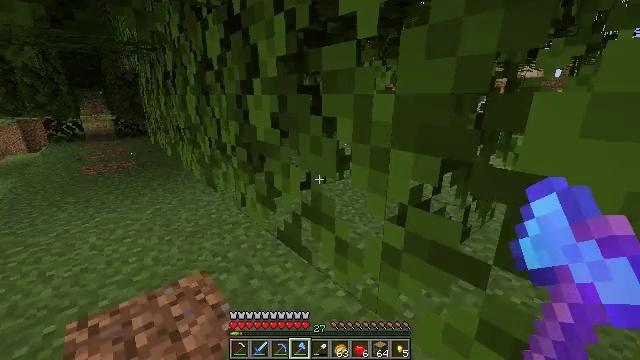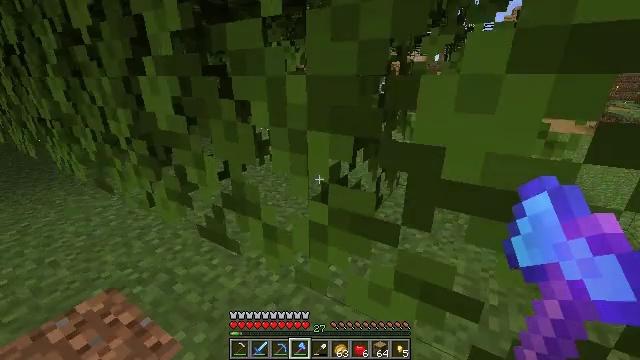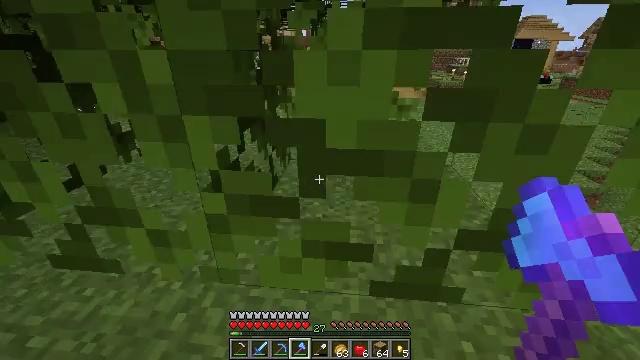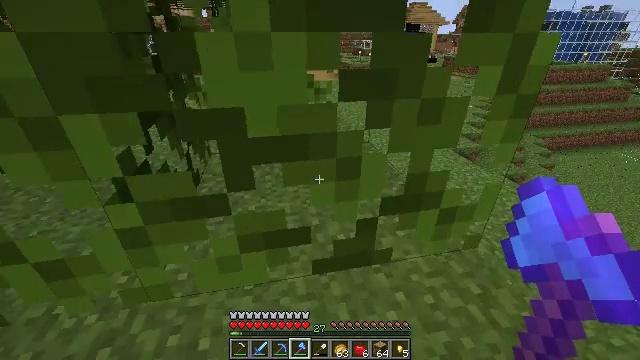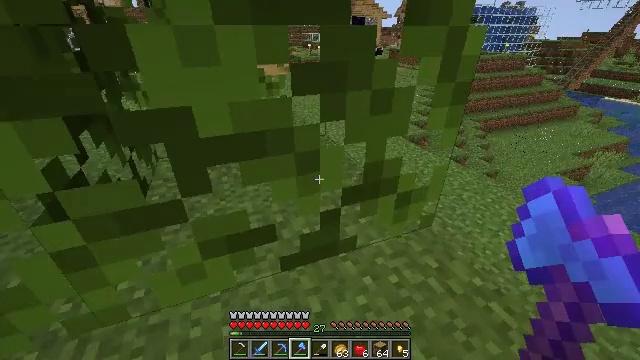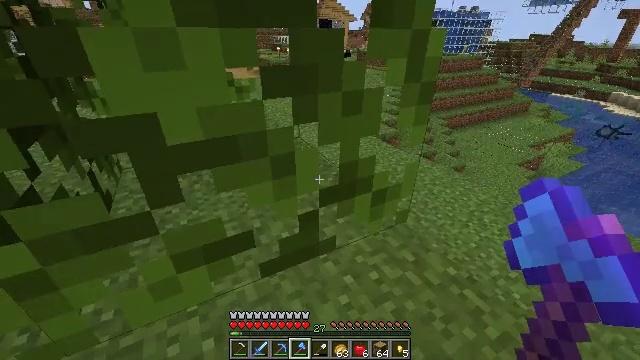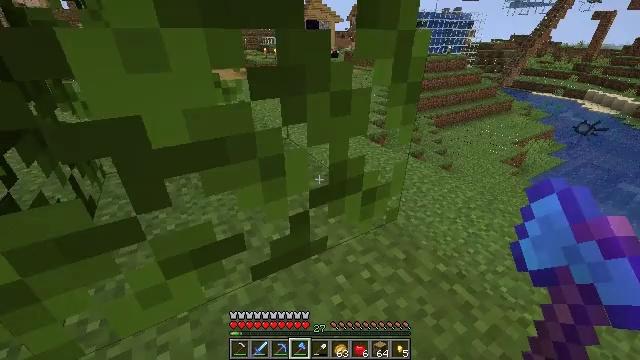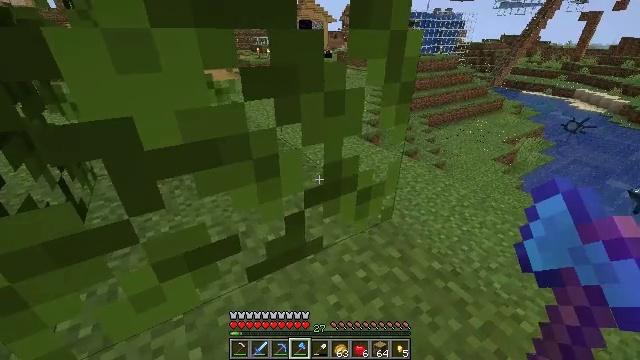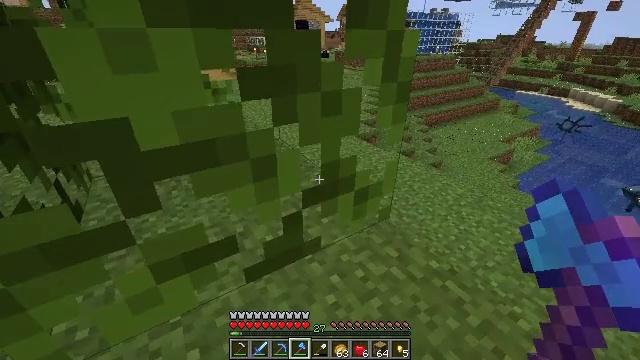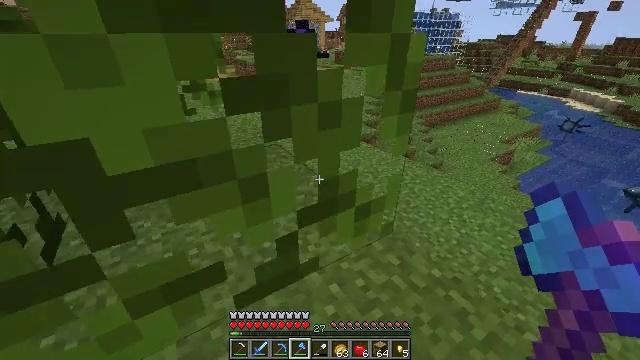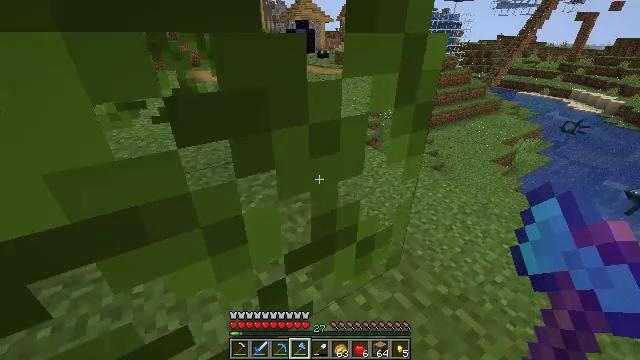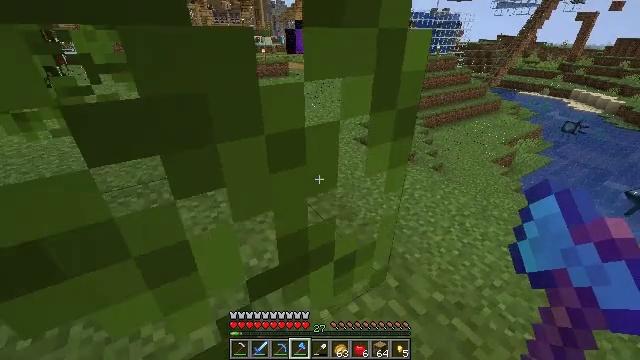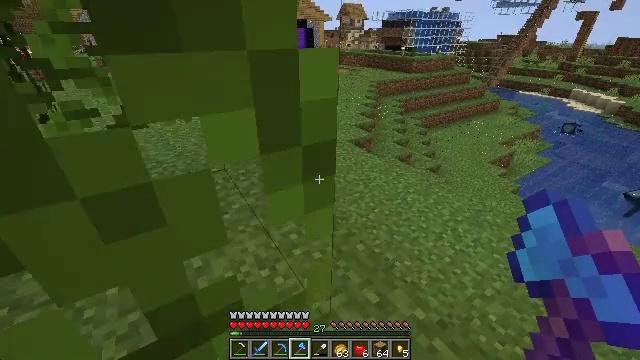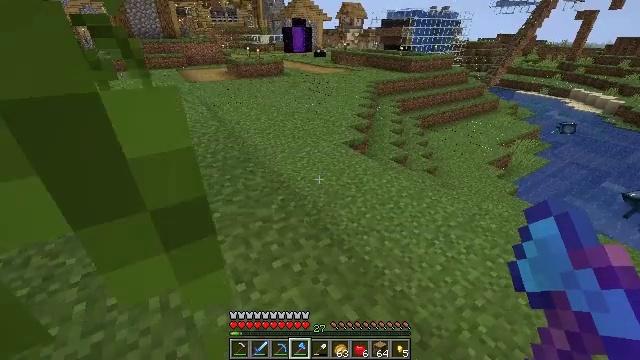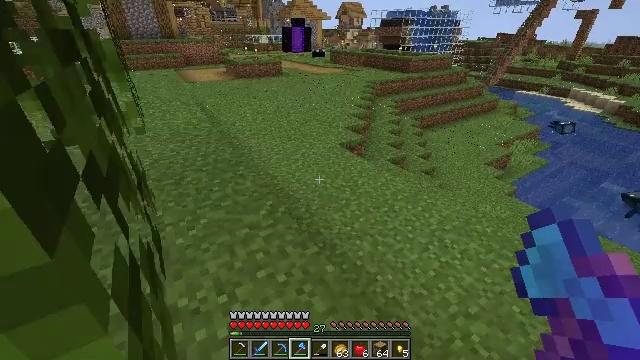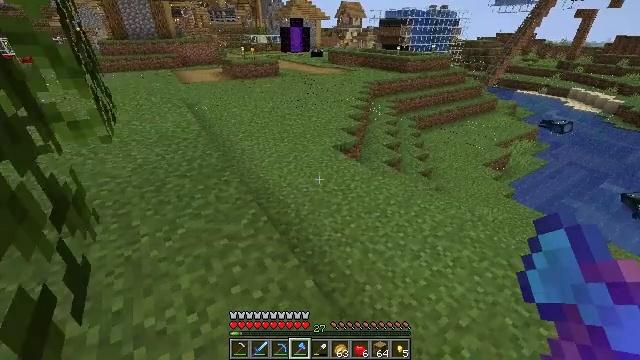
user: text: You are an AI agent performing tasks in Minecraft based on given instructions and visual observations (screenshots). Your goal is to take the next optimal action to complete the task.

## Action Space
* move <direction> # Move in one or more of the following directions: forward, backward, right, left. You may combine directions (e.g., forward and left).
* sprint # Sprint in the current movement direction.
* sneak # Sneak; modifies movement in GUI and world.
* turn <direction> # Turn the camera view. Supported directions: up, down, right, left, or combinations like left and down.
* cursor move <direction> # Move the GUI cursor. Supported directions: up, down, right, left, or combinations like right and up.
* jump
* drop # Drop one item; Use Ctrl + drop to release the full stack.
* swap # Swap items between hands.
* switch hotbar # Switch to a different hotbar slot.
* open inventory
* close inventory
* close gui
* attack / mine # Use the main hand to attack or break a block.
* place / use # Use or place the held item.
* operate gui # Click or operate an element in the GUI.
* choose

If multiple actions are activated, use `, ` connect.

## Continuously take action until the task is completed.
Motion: motion action
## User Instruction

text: Collect some oak leaves.
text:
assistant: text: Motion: turn right and down
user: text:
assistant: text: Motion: turn right and down
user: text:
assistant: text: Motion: turn right and down
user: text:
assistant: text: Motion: turn right and down
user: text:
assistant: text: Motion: turn right
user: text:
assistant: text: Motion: turn right
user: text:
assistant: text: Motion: turn right
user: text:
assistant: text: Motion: no_op
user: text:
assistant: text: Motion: move forward
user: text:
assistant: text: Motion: move forward
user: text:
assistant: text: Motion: move forward and move right
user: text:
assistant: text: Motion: move forward and move right
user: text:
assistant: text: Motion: move forward and move right
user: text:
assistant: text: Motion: move forward and move right
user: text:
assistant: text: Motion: move forward and move right
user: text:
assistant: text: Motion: move forward and move right
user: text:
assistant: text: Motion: move forward and move right
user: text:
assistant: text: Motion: move forward and move right, turn left and up
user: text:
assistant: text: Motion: move forward and move right, turn left and up
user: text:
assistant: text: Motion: move forward and move right, turn left and up
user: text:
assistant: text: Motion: move forward and move right, turn left and up
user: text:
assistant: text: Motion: move forward and move right, turn left and up
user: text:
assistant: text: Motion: move forward and move right, turn left and up
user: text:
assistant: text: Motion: move forward and move right, sprint, turn left and up
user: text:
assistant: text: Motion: move forward and move right, sprint, turn left and up
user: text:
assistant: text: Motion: move forward and move right, sprint, turn left
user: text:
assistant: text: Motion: move forward and move right, sprint, turn left
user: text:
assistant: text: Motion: move forward and move right, sprint
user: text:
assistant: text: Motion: move forward and move right
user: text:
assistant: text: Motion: move forward, sprint